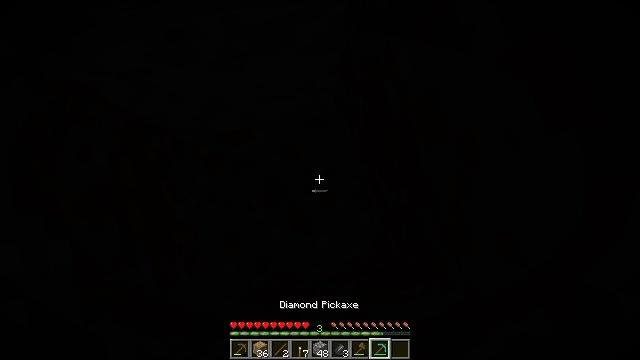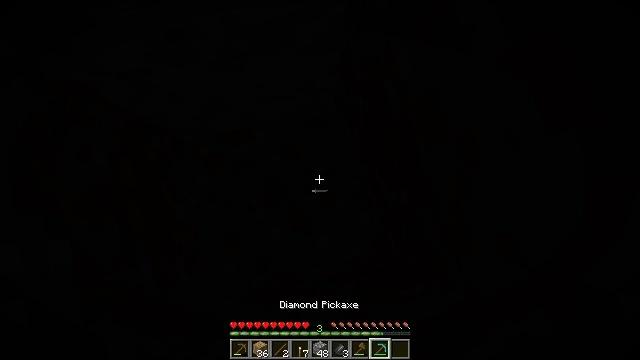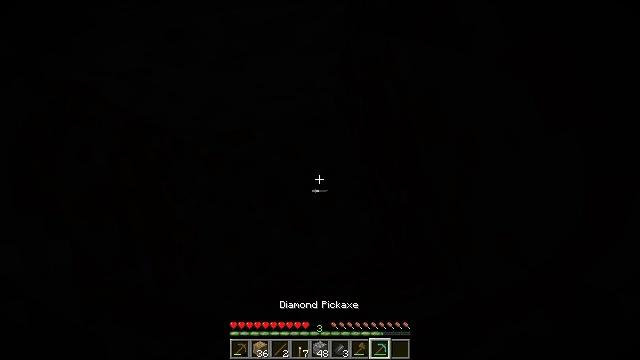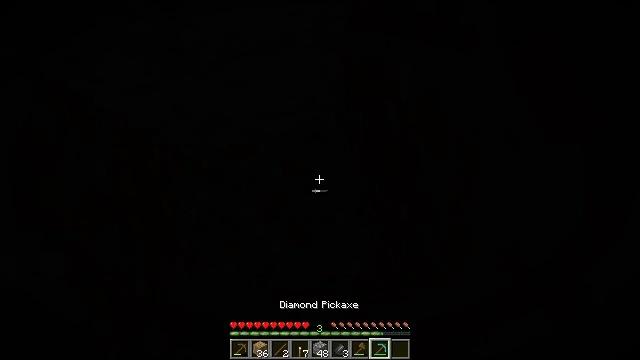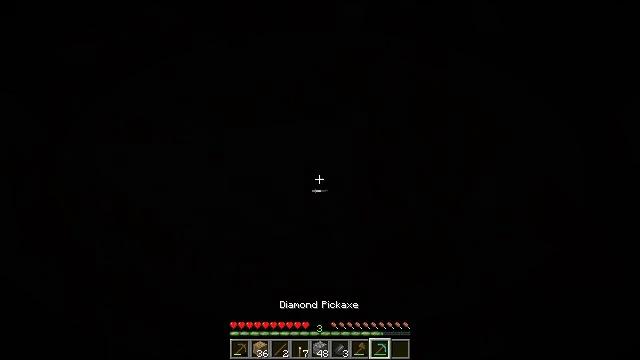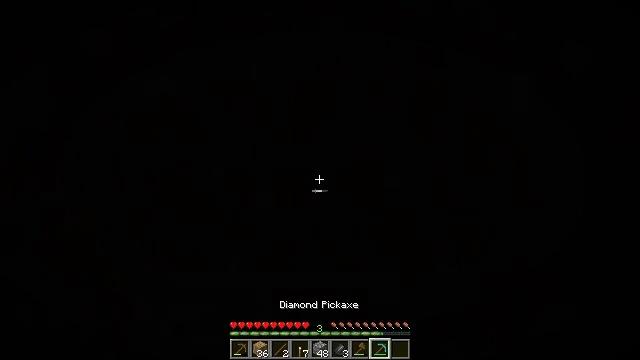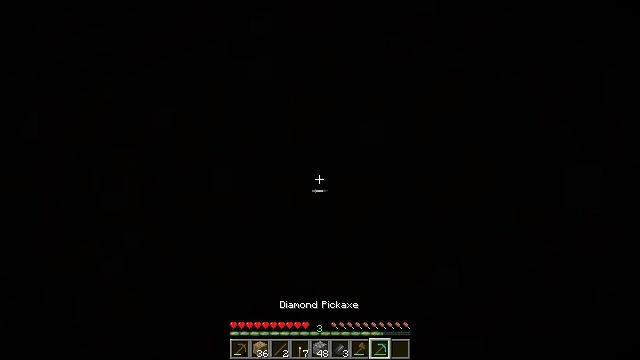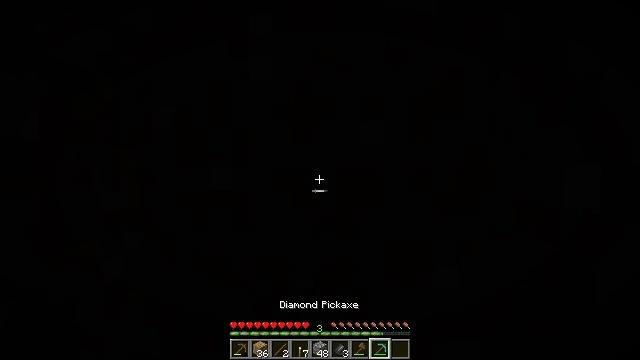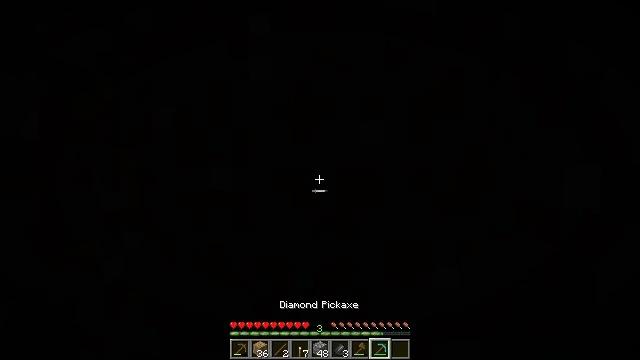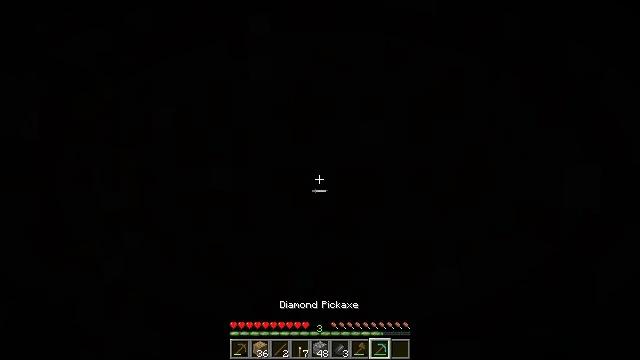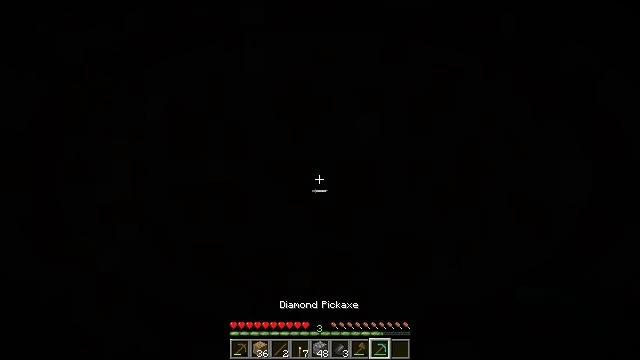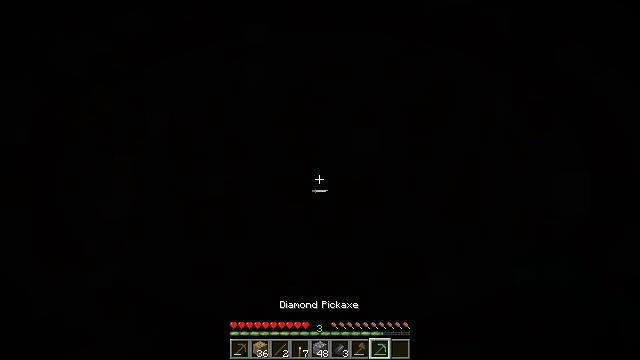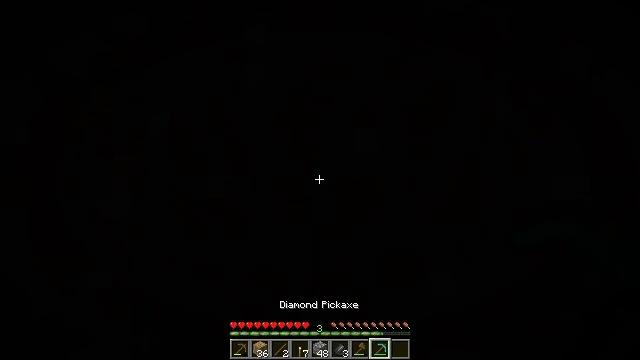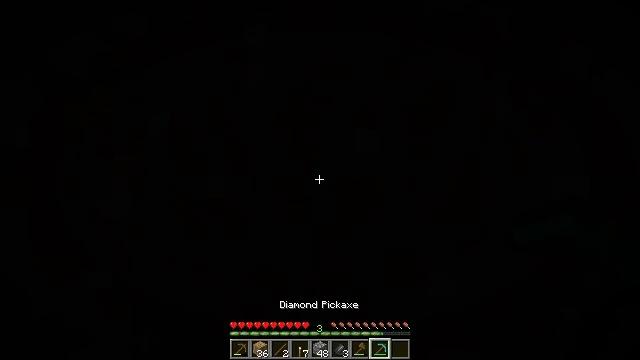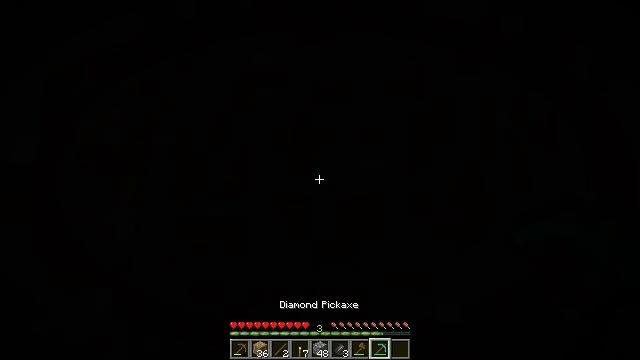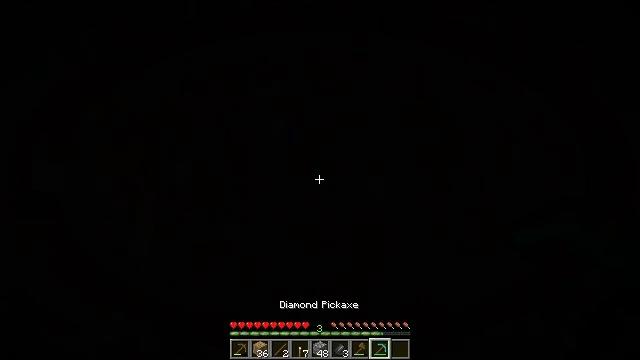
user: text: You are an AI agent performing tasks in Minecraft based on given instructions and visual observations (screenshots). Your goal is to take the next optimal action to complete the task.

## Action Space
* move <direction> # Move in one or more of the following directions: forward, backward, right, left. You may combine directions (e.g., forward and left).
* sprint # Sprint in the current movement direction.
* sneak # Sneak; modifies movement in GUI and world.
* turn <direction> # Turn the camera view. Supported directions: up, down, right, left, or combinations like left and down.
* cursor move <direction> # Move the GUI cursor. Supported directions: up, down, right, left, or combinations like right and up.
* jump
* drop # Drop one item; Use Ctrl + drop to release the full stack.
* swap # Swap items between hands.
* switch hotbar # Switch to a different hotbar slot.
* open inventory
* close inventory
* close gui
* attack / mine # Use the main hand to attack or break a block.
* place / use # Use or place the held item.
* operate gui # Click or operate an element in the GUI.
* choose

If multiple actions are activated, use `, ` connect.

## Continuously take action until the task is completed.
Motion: motion action
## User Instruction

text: Break the grass block.
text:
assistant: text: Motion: no_op
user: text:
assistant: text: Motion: no_op
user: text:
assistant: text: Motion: turn up
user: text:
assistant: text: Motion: turn left and up
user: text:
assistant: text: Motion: turn left and up
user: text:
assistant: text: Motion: turn left and up
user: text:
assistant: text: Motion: no_op
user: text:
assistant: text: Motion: no_op
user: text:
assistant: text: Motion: no_op
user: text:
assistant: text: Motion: turn right and down
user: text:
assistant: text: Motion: turn up
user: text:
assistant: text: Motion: no_op
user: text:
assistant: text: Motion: no_op
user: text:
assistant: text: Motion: turn up
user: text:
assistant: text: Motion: turn left and up
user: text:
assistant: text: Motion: turn left and up
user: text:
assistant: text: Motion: turn up
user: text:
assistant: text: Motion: no_op
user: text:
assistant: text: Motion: no_op
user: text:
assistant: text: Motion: no_op
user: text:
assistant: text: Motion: no_op
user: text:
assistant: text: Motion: no_op
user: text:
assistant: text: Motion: no_op
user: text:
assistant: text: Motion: no_op
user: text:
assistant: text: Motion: no_op
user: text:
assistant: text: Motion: turn up
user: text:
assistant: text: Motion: turn up
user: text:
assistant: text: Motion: turn up
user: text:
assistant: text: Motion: turn left and up
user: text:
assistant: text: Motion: turn up